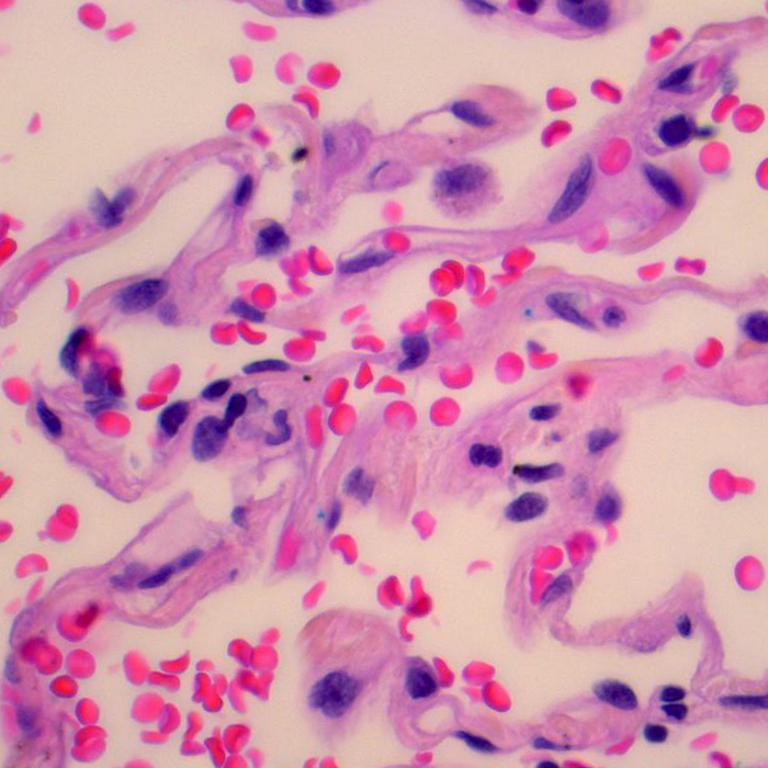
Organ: lung
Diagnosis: benign